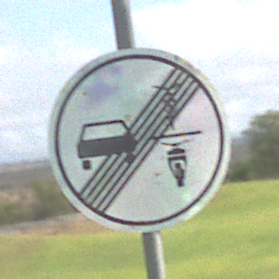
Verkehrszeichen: EndeVerbotUeberholenEinspurigeFahrzeuge
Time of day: MorningAfternoon
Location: Outdoor (Nature)
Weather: PartlyCloudy
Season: NotSpecified
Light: Natural